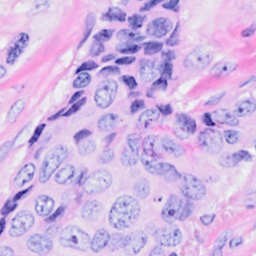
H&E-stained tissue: Breast